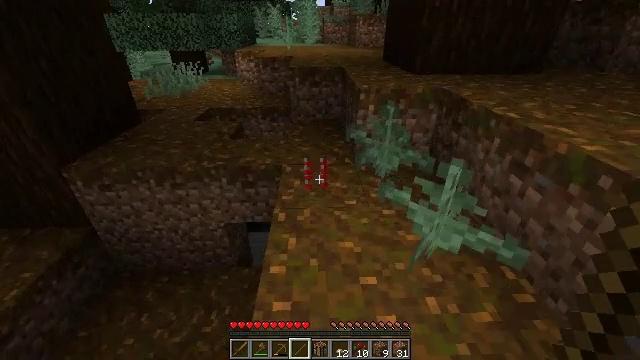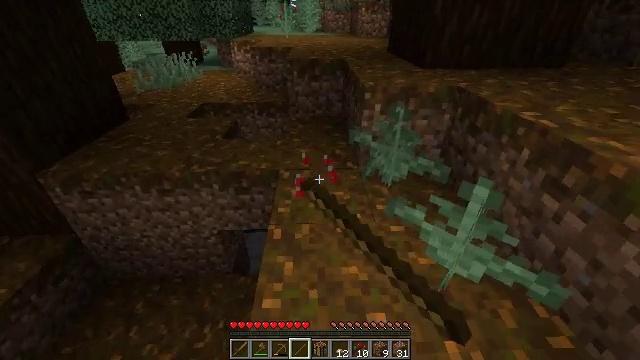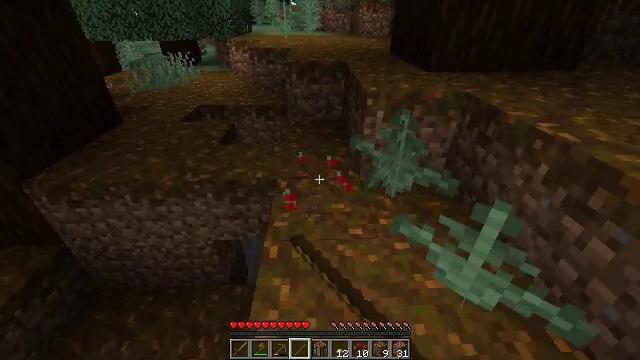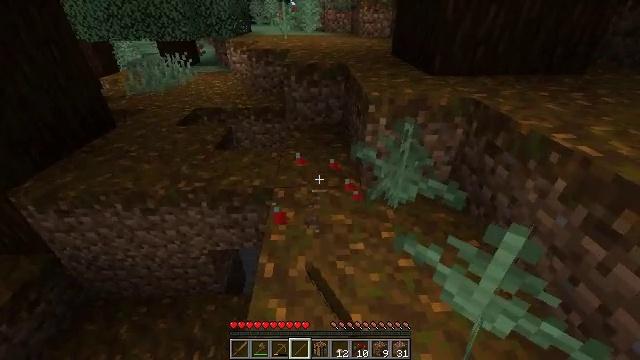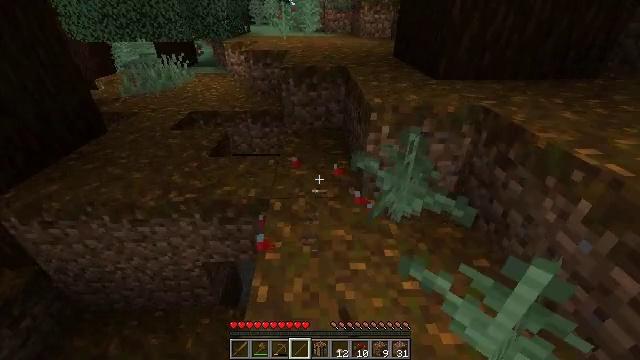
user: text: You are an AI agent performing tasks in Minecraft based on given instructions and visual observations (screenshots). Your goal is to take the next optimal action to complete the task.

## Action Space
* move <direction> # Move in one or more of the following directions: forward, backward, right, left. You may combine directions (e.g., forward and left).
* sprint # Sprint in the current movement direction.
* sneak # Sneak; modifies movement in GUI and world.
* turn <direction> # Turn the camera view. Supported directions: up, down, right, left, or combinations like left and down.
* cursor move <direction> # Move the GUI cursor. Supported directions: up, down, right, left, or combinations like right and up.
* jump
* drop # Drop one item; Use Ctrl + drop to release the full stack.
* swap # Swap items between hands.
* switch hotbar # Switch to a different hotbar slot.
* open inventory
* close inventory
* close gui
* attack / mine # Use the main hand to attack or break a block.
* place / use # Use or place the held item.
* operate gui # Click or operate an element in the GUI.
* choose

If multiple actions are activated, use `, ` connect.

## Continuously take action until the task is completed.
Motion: motion action
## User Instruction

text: Gather the red mushroom in forests or caves.
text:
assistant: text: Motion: move forward, turn down, attack / mine
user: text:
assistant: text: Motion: move forward, attack / mine
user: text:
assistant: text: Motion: move forward
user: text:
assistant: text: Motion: move forward
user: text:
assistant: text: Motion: no_op